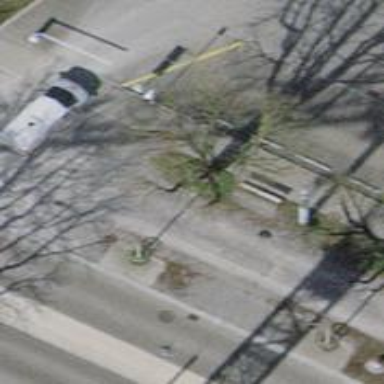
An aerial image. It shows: Avenue lined with trees.